Field crop: maize
Growth stage: 1
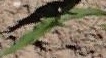
Species: maize